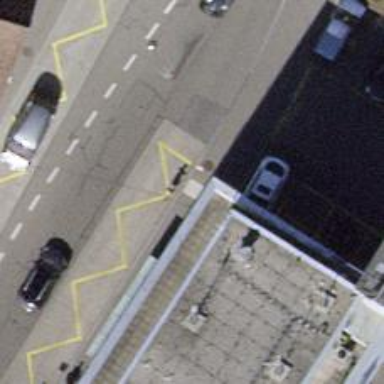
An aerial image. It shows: Bus stop with sheltered platform for public transport.